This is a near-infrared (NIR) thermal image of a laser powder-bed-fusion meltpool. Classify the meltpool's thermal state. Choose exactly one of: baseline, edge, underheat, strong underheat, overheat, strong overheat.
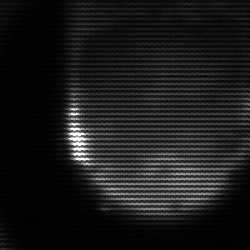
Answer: edge